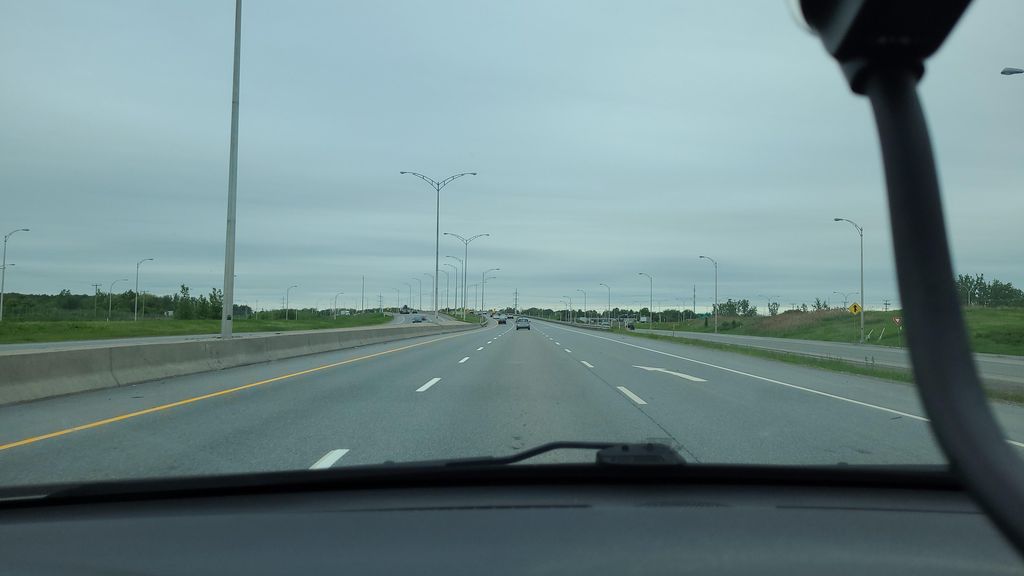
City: montreal